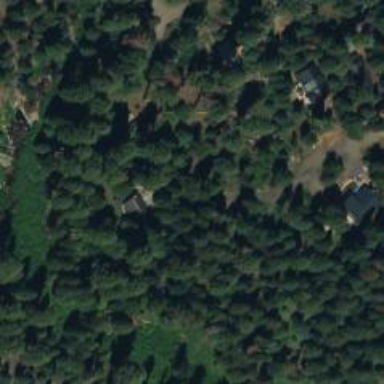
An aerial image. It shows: Greenfield woodland with evergreen needle-leaved trees.